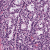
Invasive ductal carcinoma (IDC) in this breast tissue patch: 1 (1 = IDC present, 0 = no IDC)